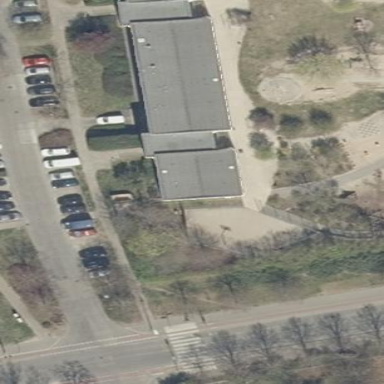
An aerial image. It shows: Kindergarten with flat roof.